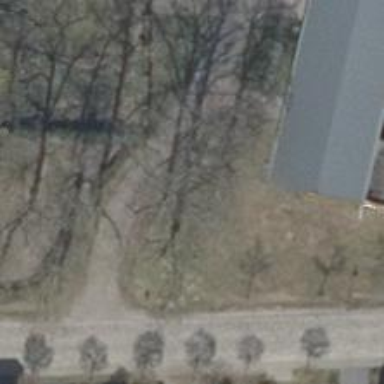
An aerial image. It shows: Service road.